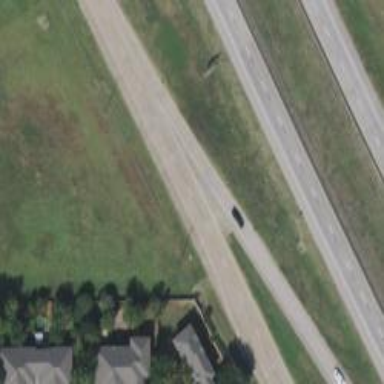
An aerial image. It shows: Secondary road with frontage road alongside.